The plot shows how the frequency content of a bearing vibration signal evolves over time (STFT spectrogram). Based on the visible evidence, which condition applies: normal, inner_race, outer_race, ball?
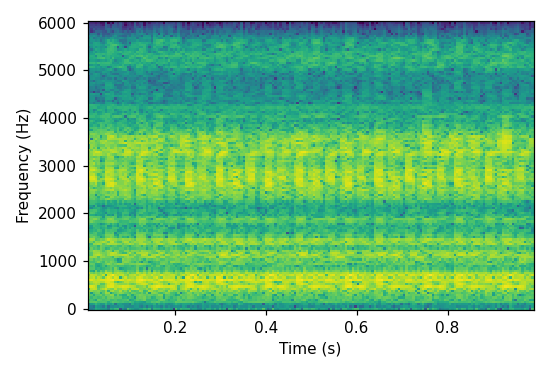
Answer: outer_race